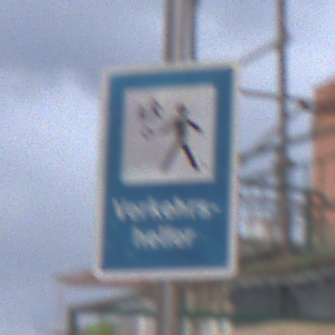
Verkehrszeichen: Verkehrshelfer
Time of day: Midday
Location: Outdoor (Urban)
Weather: Overcast
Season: NotSpecified
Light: Natural